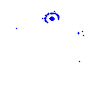
Particle: electron